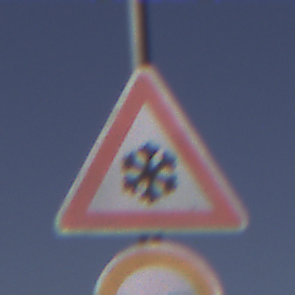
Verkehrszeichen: SchneeOderEisglaette
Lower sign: Ueberholverbot
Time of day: Midday
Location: Outdoor (Nature)
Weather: Clear
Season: NotSpecified
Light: Natural